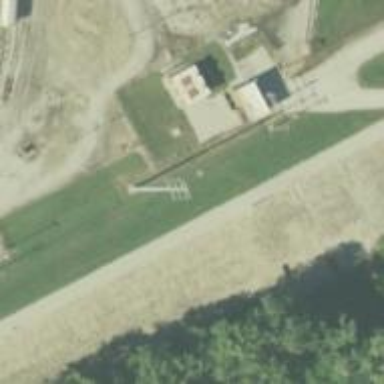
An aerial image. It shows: Power pole.